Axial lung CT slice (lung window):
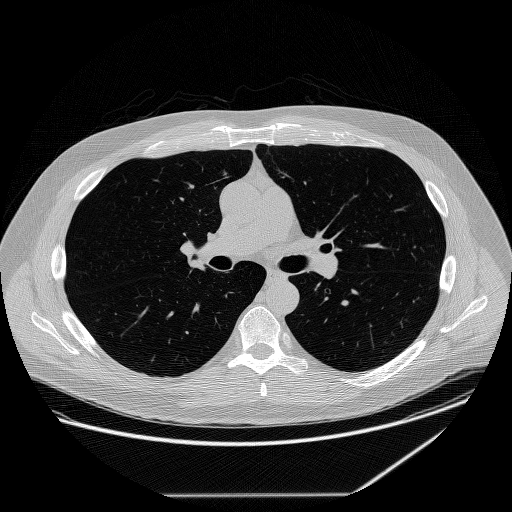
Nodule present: no